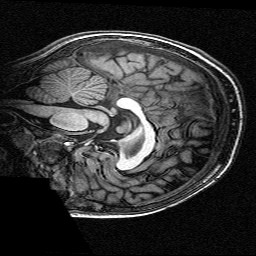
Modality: T1w
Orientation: sagittal
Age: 10
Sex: female
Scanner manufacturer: siemens
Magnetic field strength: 3 T
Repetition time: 2.3 s
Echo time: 0.00336 s